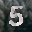
Label: 5